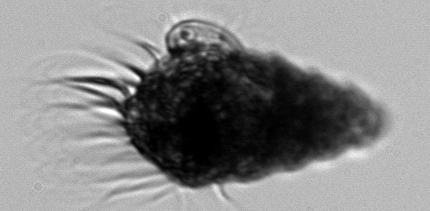
Label: Laboea_strobila